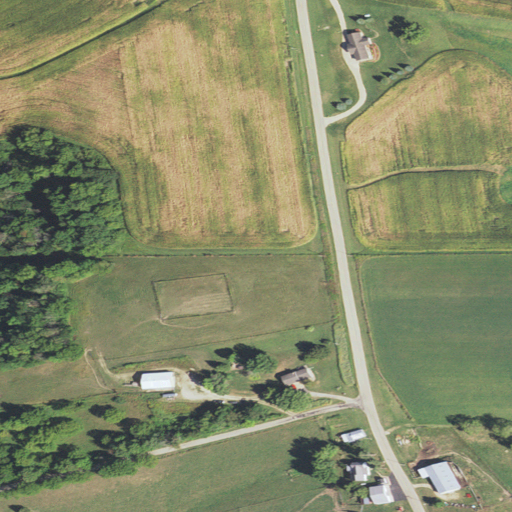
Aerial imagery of ridge(s) in Wisconsin named Wild Rose Ridge containing pasture, cultivated crops, open development, deciduous forest, low intensity development, and medium intensity development